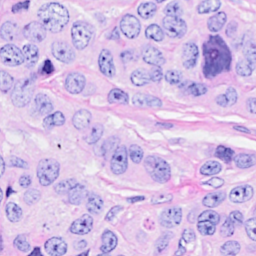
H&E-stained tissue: Breast